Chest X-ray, PA view. Patient: 51 years old, sex F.
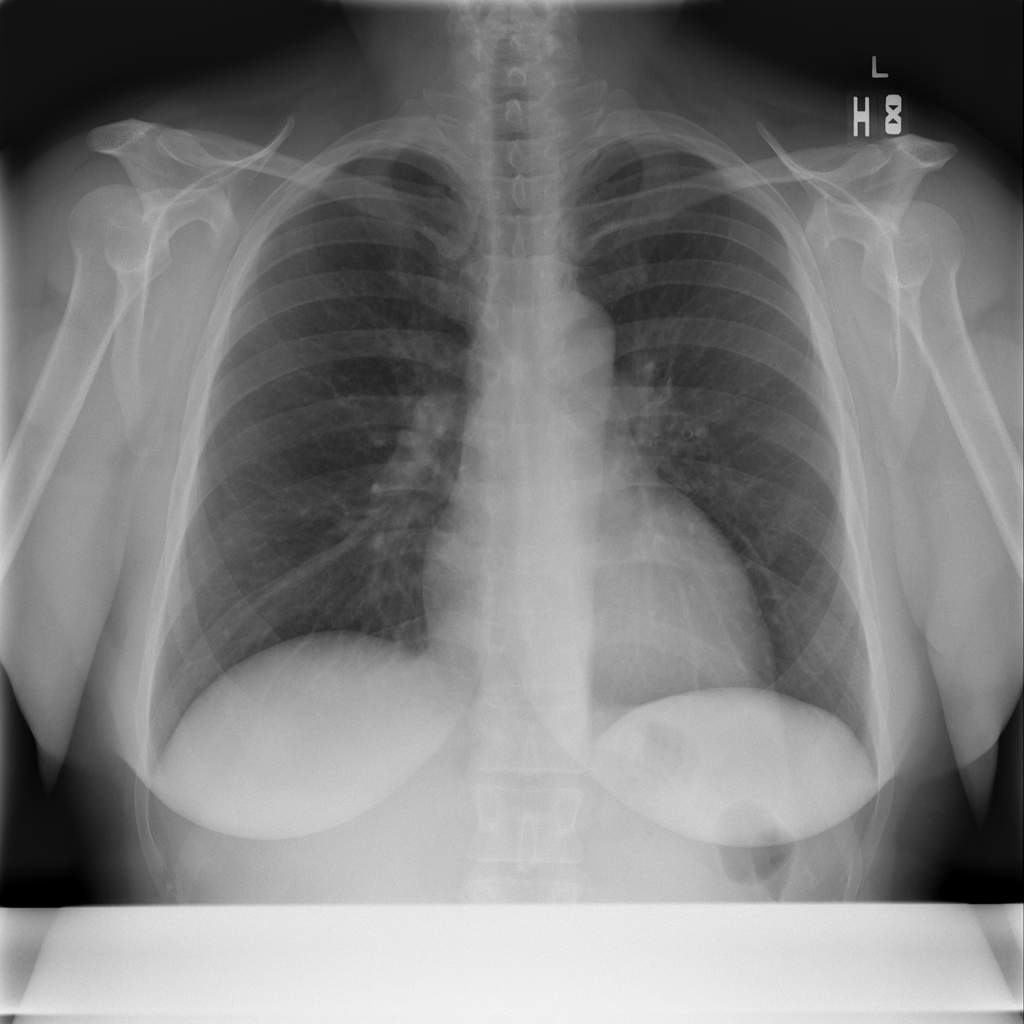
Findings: No Finding